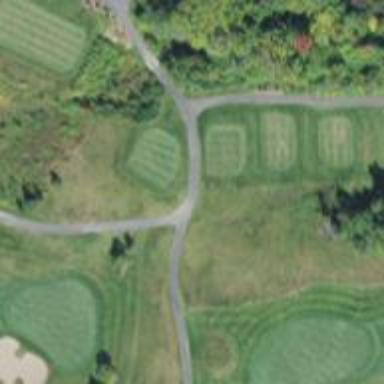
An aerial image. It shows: Golf cartpath that is also road path.